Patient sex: M
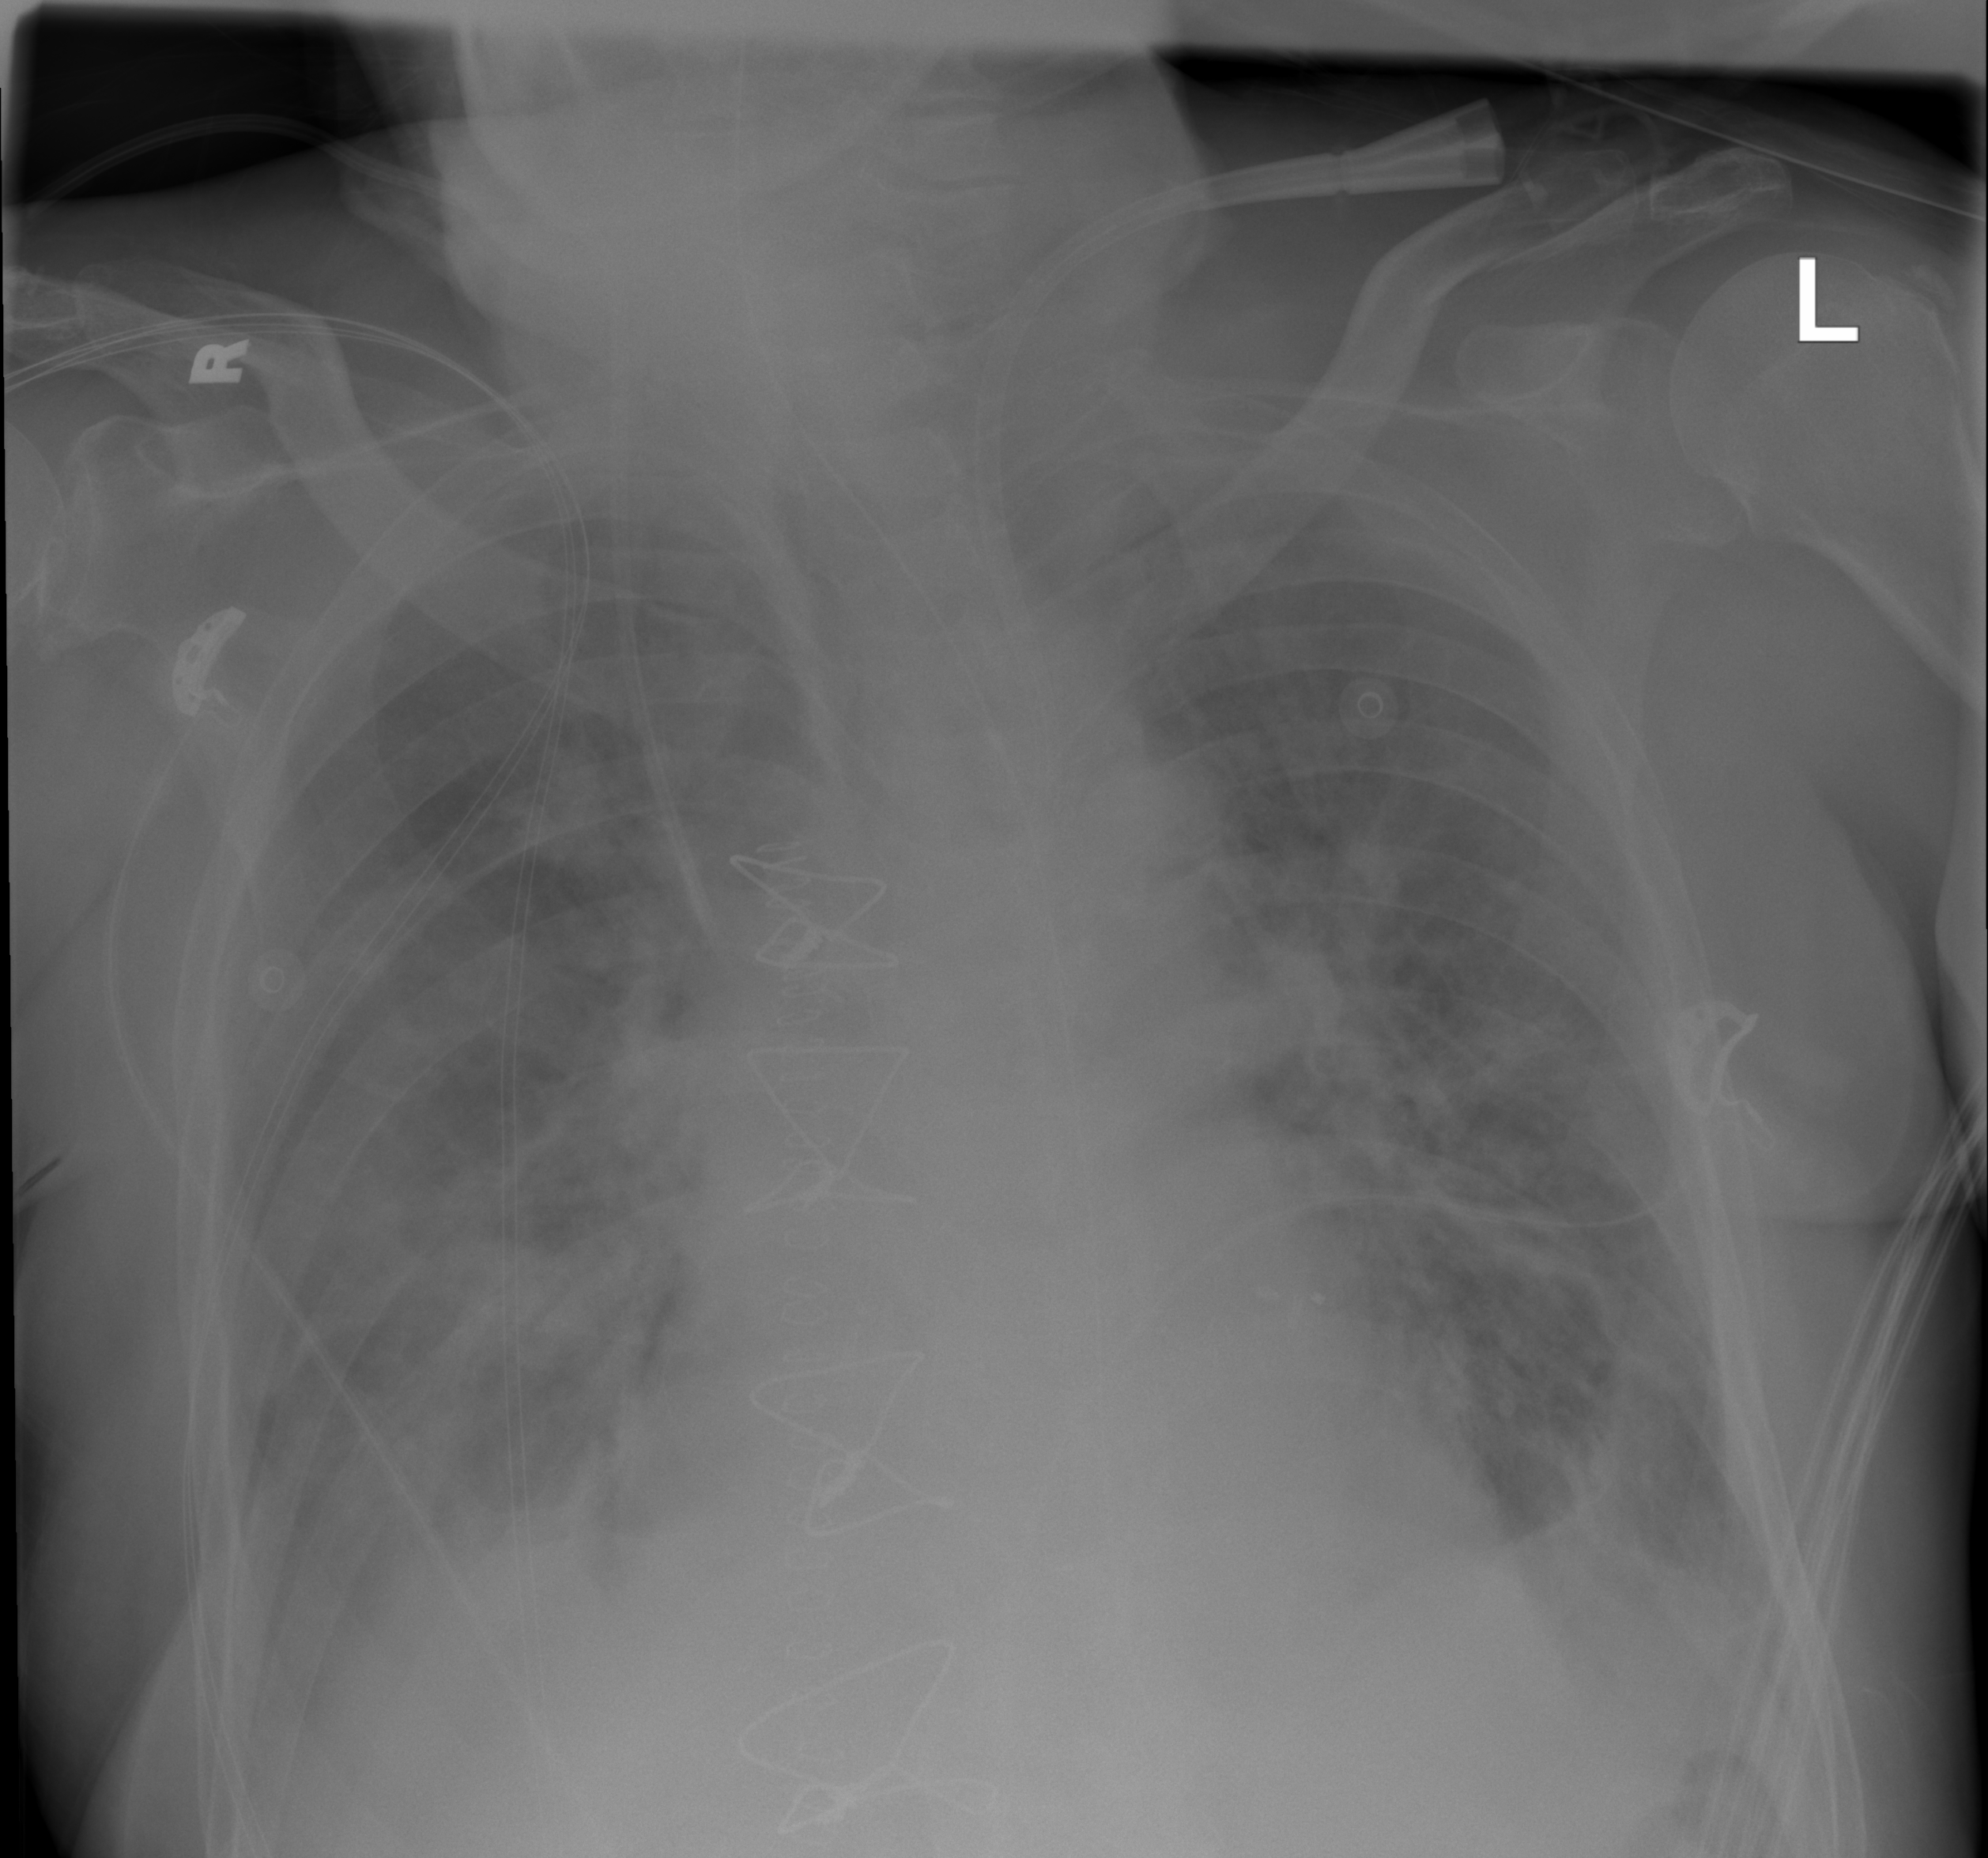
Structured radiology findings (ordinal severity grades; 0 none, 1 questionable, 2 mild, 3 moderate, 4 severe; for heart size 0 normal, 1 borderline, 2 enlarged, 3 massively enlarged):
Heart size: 0
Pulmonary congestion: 3
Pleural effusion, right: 2
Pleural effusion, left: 2
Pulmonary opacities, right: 3
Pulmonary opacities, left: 3
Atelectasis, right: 2
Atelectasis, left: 2